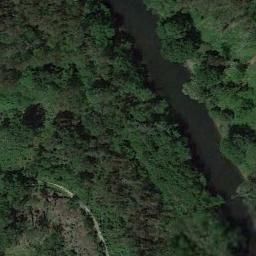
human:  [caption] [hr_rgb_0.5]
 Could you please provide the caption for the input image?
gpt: There are many trees around the river .

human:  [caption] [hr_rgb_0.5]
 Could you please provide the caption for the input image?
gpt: The dark green river goes through the forest .

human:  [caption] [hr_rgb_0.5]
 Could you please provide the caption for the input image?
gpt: An approximately straight turquoise river with green lush forests on both sides of the bank .

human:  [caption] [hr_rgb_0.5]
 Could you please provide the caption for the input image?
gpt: The river goes through many trees and a road .

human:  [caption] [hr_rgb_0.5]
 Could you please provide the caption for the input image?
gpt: There are many green trees near the river .